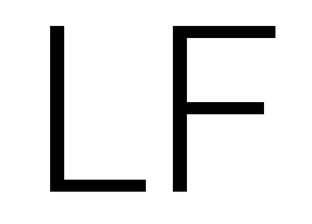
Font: Roboto_Light